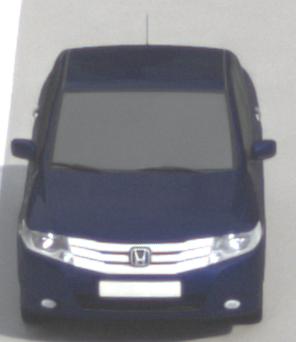
Make: Honda
Model: City
Detailed model: Gen. 6
Model produced from: 2008
Model produced until: 2013
Doors: 4
Color: blue
Road condition: dry road
Daytime: morning or afternoon
Contrast: low contrast